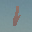
Label: 1